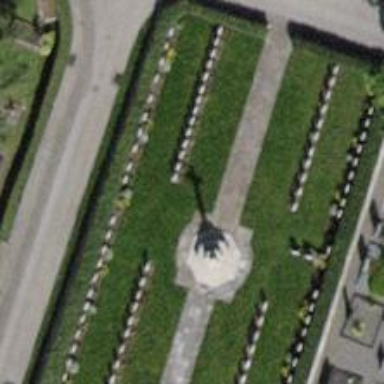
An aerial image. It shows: Historical site featuring war memorial.